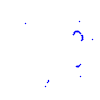
Particle: kaon